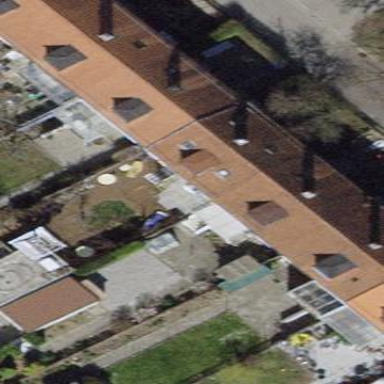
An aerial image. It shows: Semidetached house with gabled roof covered in tiles.